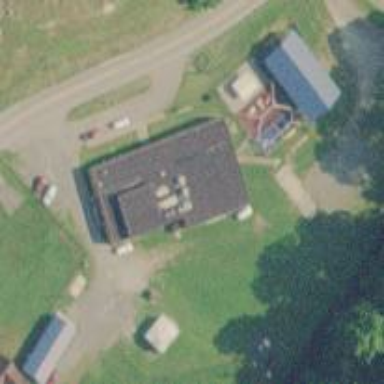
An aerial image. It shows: School.